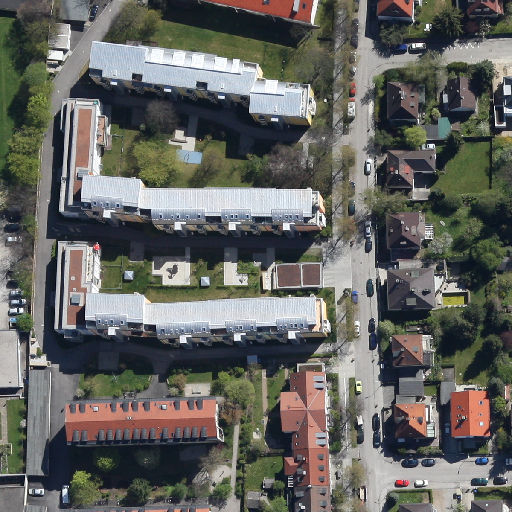
Referring expression: car